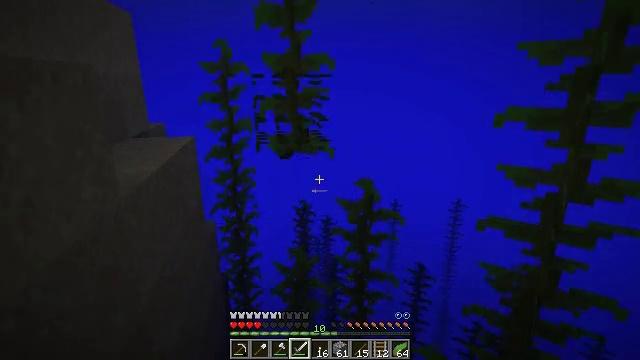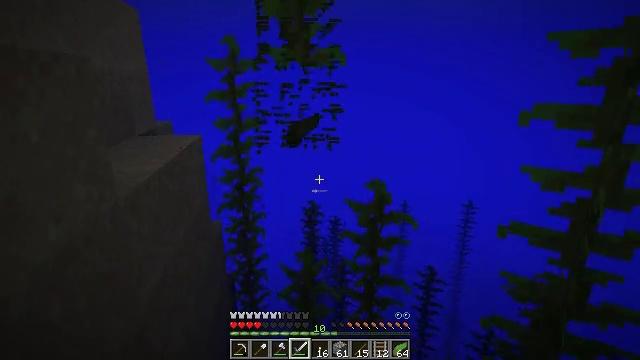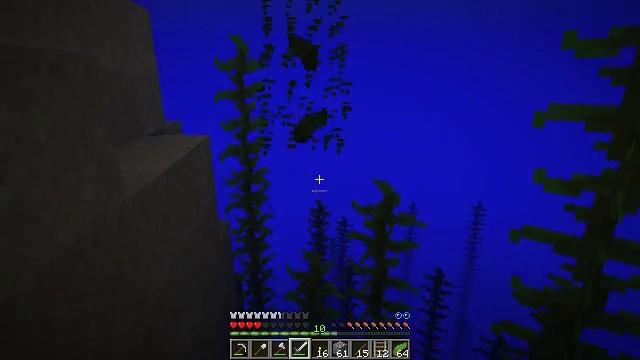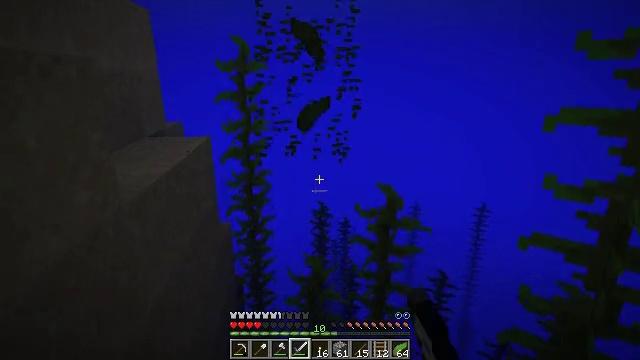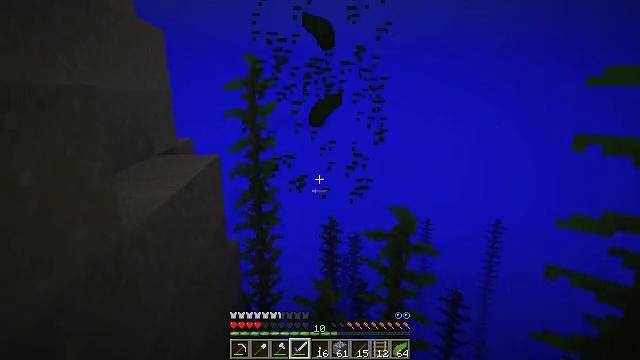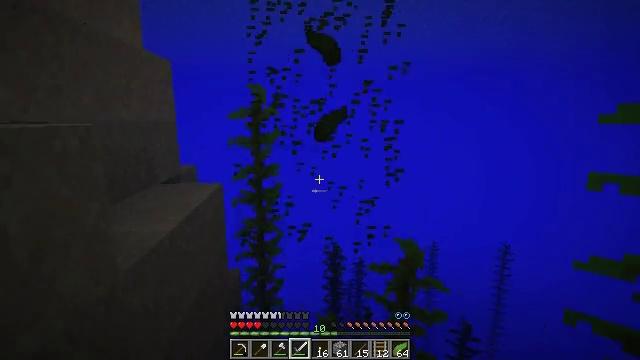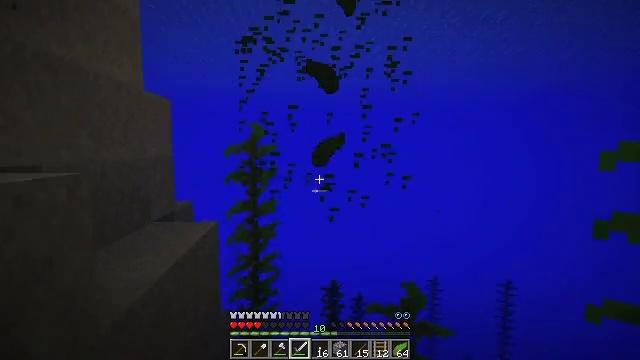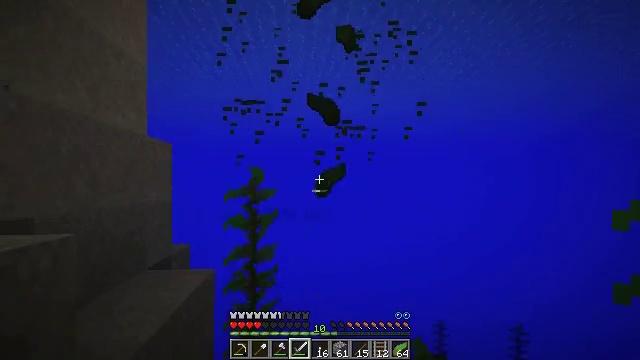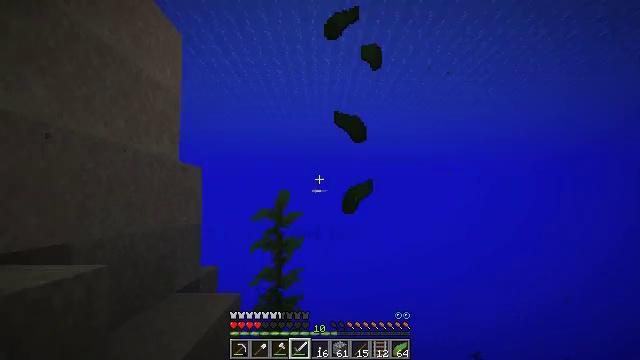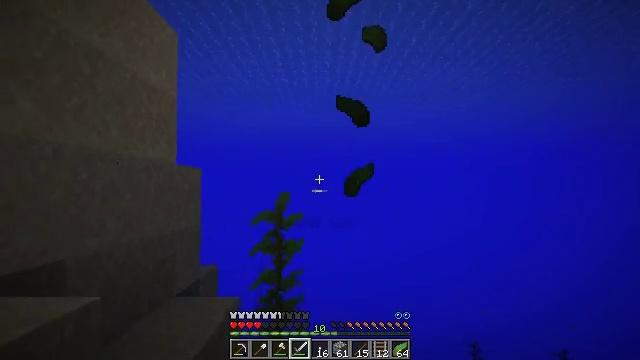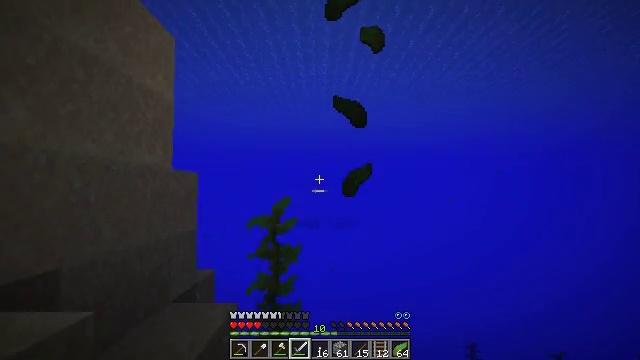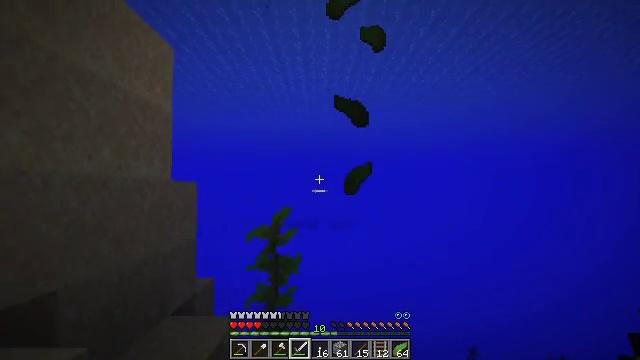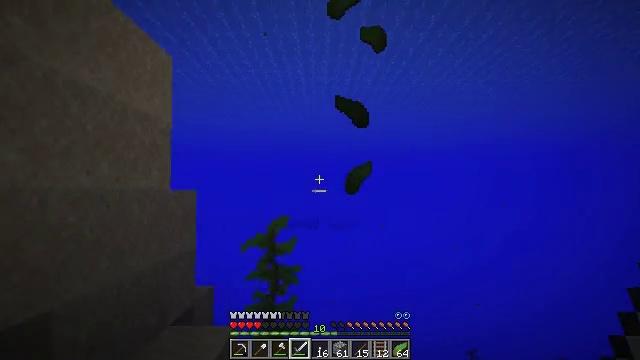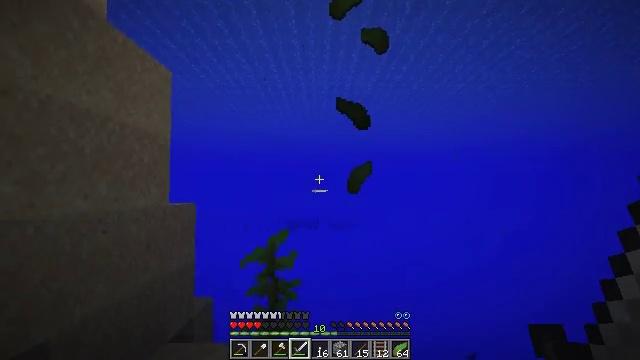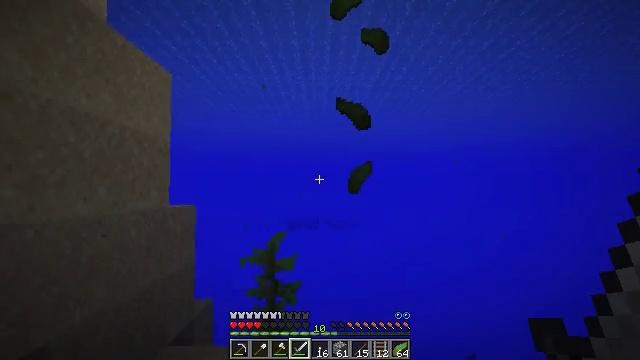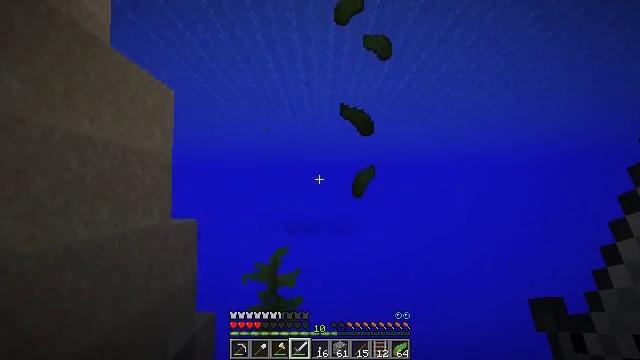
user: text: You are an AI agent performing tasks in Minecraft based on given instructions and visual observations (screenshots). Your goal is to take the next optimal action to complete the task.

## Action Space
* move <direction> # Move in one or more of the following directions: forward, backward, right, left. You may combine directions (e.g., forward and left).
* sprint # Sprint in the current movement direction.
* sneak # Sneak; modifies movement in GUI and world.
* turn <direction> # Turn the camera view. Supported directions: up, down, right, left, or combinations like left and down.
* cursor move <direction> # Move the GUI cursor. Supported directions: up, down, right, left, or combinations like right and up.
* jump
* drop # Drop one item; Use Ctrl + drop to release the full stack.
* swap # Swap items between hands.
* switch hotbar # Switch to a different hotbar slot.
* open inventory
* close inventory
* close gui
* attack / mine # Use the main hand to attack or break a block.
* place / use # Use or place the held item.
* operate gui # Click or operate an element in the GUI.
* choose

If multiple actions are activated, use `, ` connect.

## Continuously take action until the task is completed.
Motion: motion action
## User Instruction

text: Dive and mine the kelp.
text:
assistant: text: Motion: move forward, turn left
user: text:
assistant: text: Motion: move forward, turn left, attack / mine, jump
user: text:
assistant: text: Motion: move forward, attack / mine, jump
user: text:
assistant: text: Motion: move forward, turn left and up, jump
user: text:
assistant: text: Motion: move forward, turn up, jump
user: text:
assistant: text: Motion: turn up, jump
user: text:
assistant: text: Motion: turn up, jump
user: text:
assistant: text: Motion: turn left and up, jump
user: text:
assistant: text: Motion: turn down, jump
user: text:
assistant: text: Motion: jump
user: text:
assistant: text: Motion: jump
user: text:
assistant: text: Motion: jump
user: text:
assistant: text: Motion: jump
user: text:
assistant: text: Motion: jump
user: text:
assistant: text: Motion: jump
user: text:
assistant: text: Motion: turn up, jump
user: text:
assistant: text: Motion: turn right and up, jump
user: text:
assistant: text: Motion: move forward, turn right and up, jump
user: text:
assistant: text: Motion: move forward, turn up, jump
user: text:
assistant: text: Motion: move forward, jump
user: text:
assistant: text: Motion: move forward, jump
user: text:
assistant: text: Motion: move forward, jump
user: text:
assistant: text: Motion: move forward, jump
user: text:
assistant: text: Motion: move forward, jump
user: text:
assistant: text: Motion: move forward, jump
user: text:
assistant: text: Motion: move forward, jump
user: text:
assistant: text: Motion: move forward, jump
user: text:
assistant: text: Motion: move forward, turn right, jump
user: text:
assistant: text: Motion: move forward, jump
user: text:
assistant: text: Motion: move forward, jump